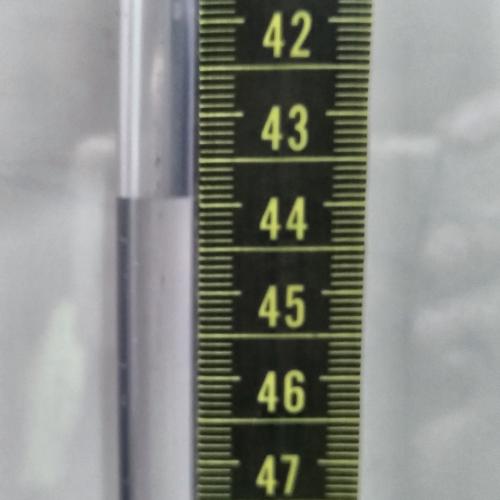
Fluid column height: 43.9 cm